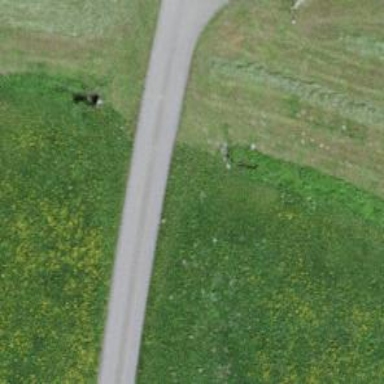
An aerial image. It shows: Unclassified paved road.